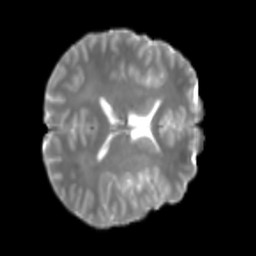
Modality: T2w
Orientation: axial
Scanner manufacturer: siemens
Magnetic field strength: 3 T
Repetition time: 4 s
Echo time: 0.0594 s